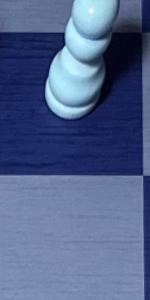
Label: Empty